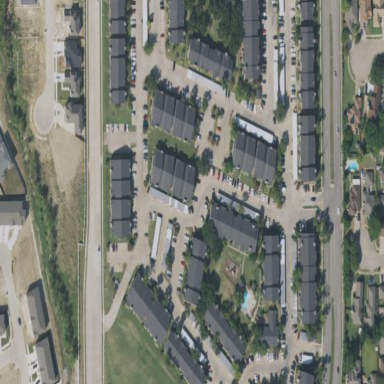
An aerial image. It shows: Residential area with apartments.